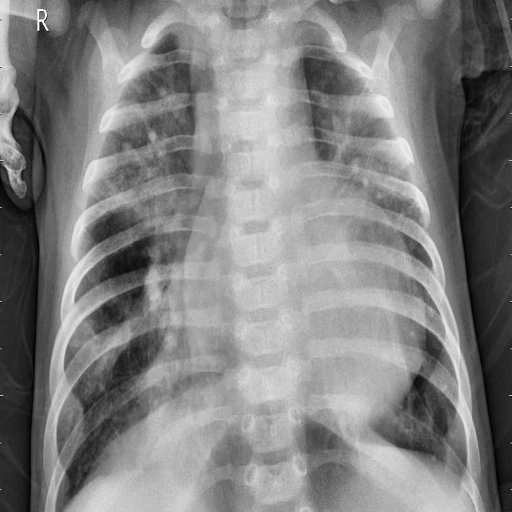
Finding: PNEUMONIA